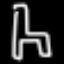
Label: chair